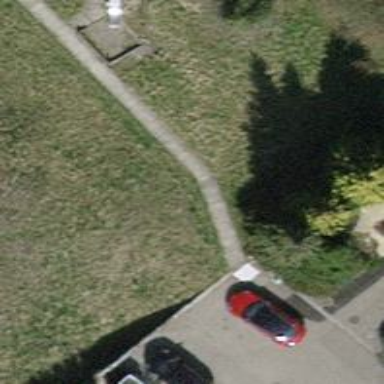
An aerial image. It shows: Concrete footway.